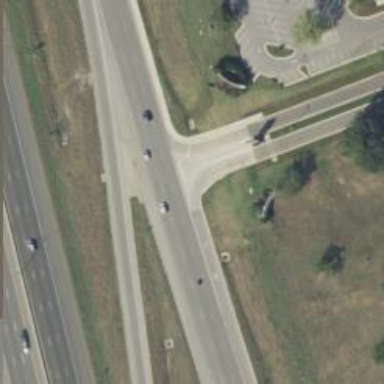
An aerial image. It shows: Secondary road with asphalt surface and frontage road.